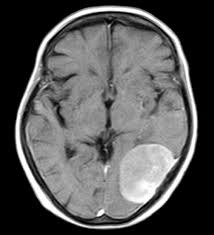
Label: meningioma